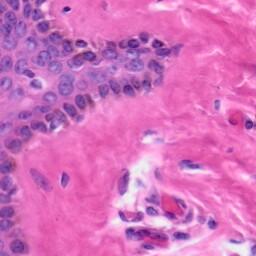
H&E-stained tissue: Skin